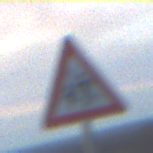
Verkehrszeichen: KinderRechts
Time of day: SunriseSunset
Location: Outdoor (Nature)
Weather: PartlyCloudy
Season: NotSpecified
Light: Natural